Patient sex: F
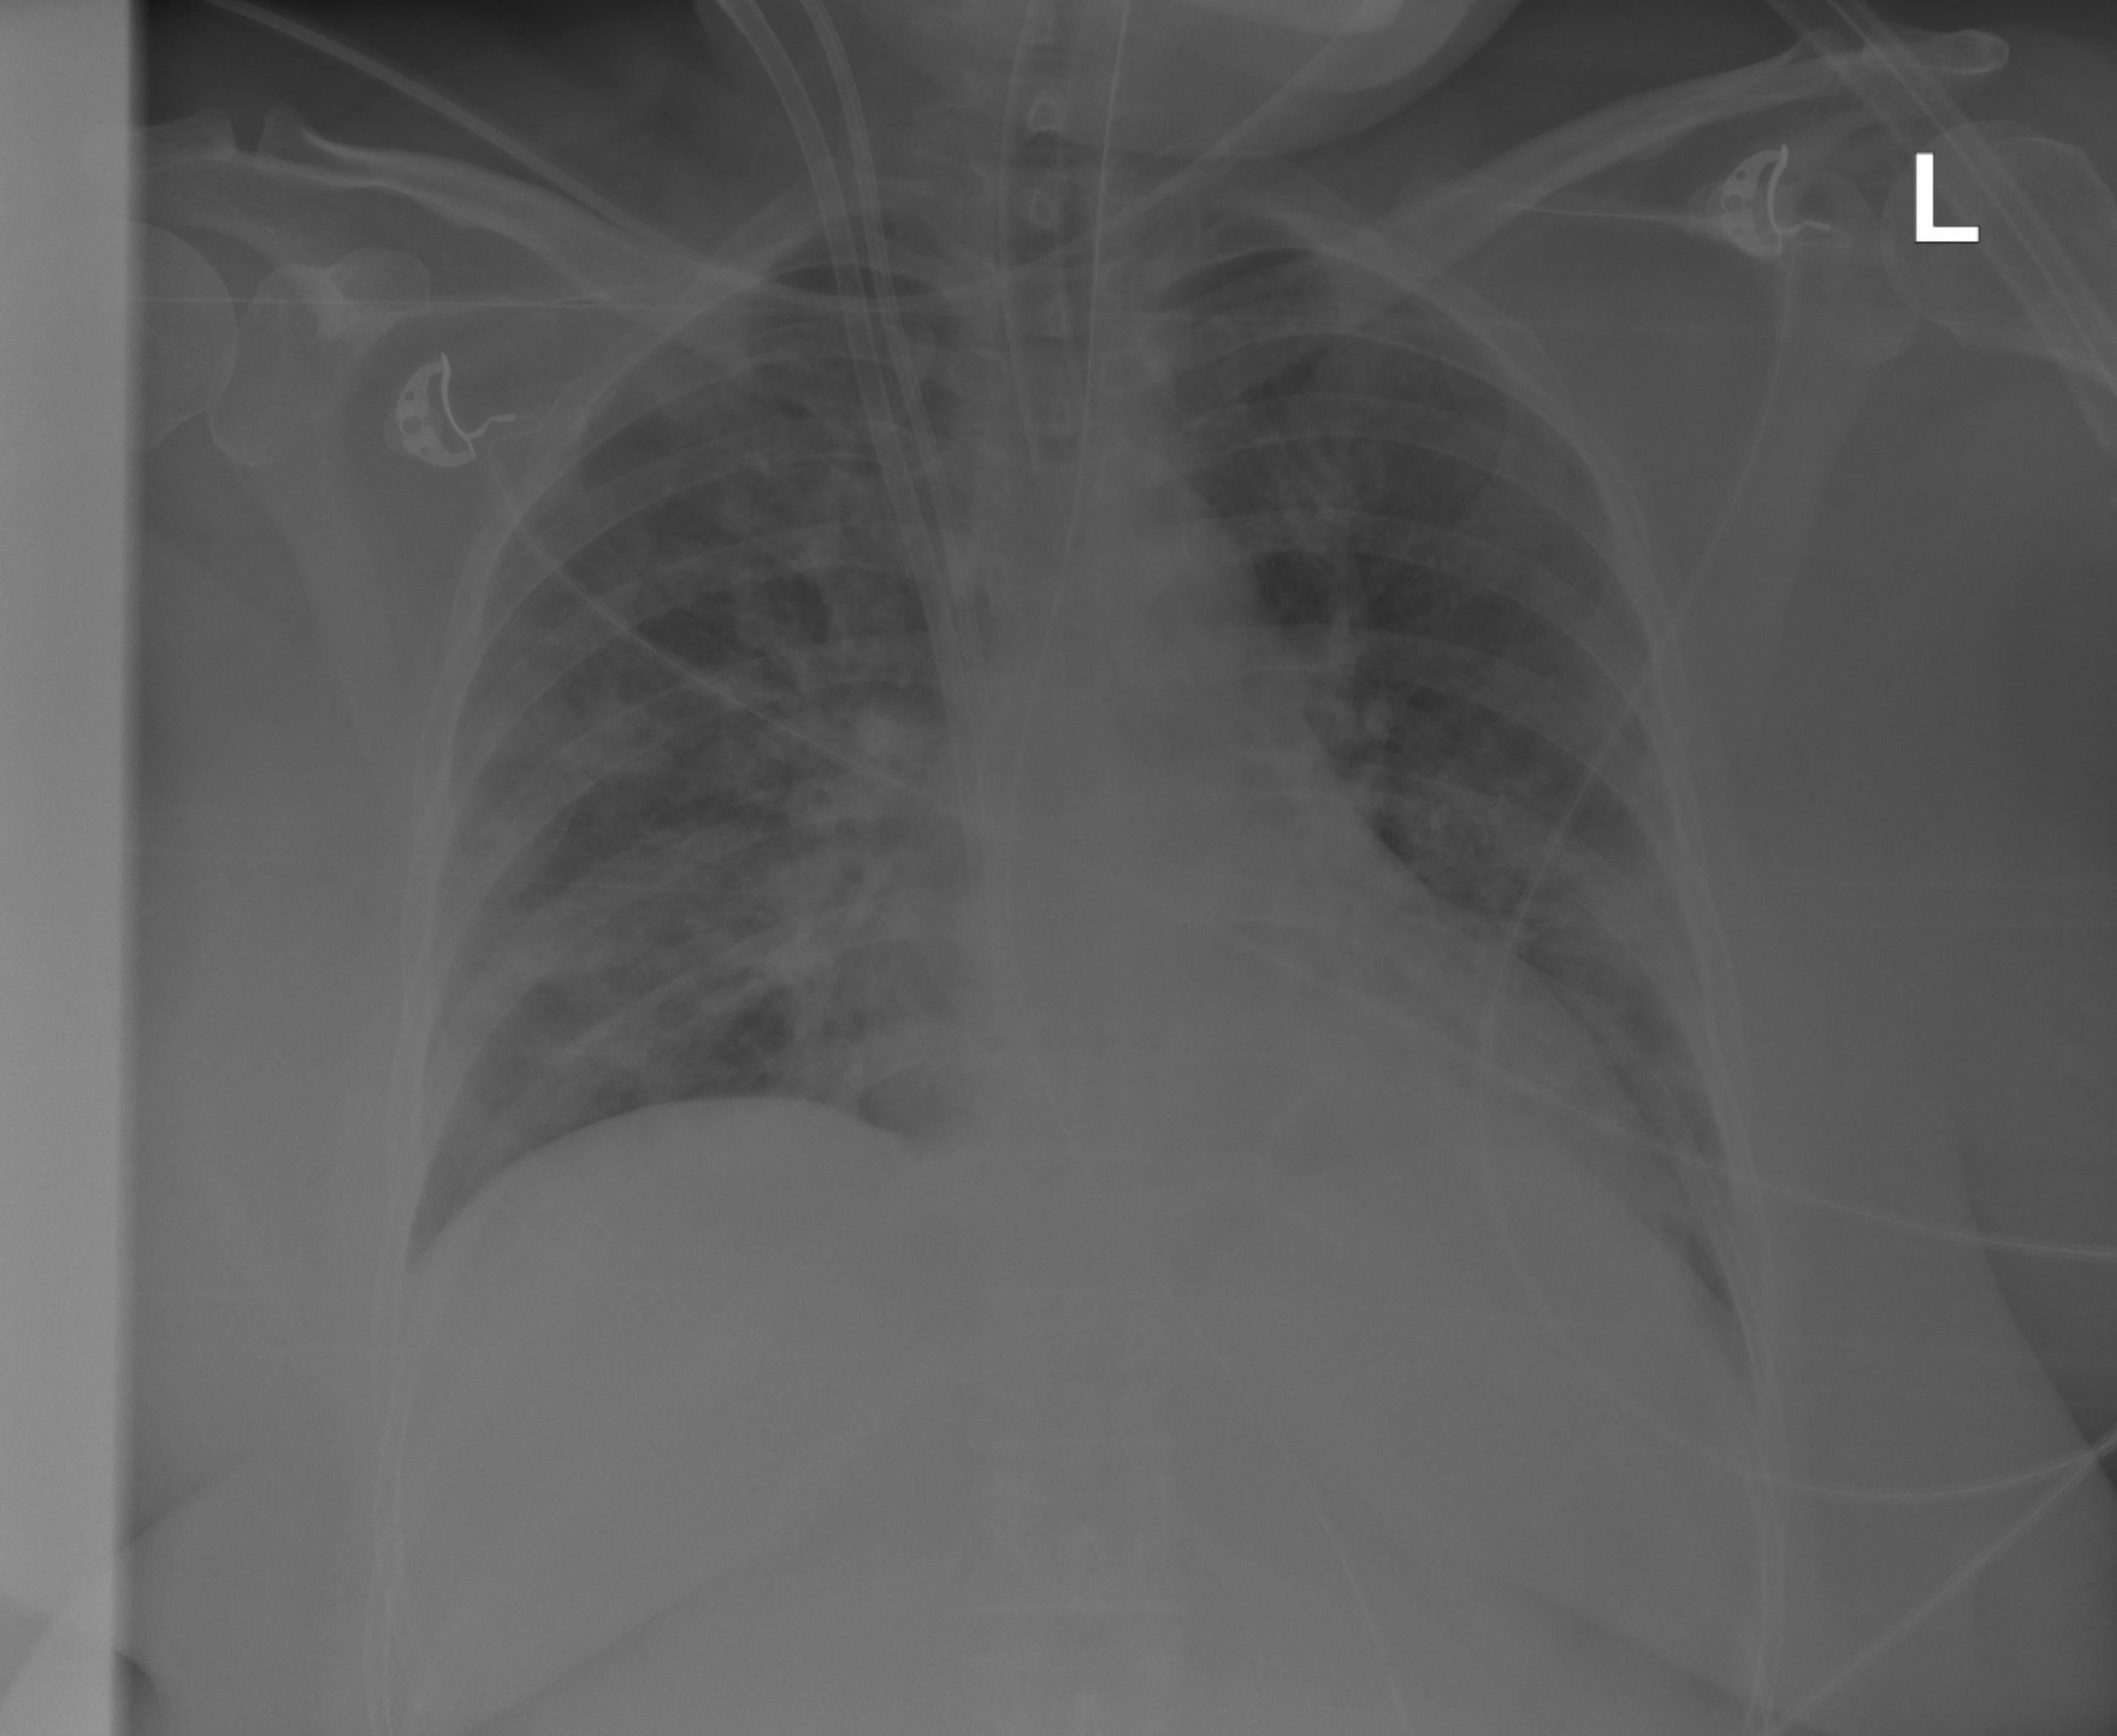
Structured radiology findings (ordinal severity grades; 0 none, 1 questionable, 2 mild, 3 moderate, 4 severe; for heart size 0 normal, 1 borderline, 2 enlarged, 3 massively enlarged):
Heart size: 1
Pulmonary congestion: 0
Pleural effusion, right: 0
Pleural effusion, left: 0
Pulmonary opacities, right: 2
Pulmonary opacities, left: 2
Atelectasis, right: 2
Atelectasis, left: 2